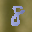
Label: 8